Field crop: tomato
Growth stage: 1
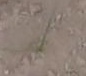
Species: cyperus